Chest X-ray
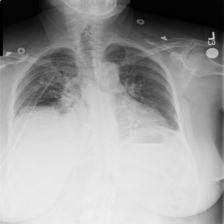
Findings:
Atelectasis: positive
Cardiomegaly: negative
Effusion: negative
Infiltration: negative
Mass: negative
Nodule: negative
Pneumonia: negative
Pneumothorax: positive
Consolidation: negative
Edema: negative
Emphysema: negative
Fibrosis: negative
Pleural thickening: negative
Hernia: negative